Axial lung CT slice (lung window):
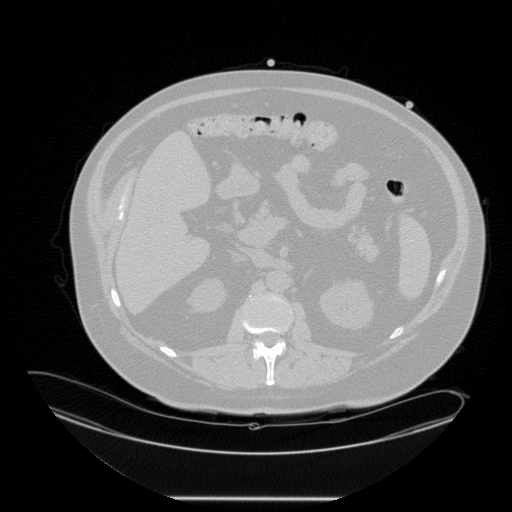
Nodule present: no